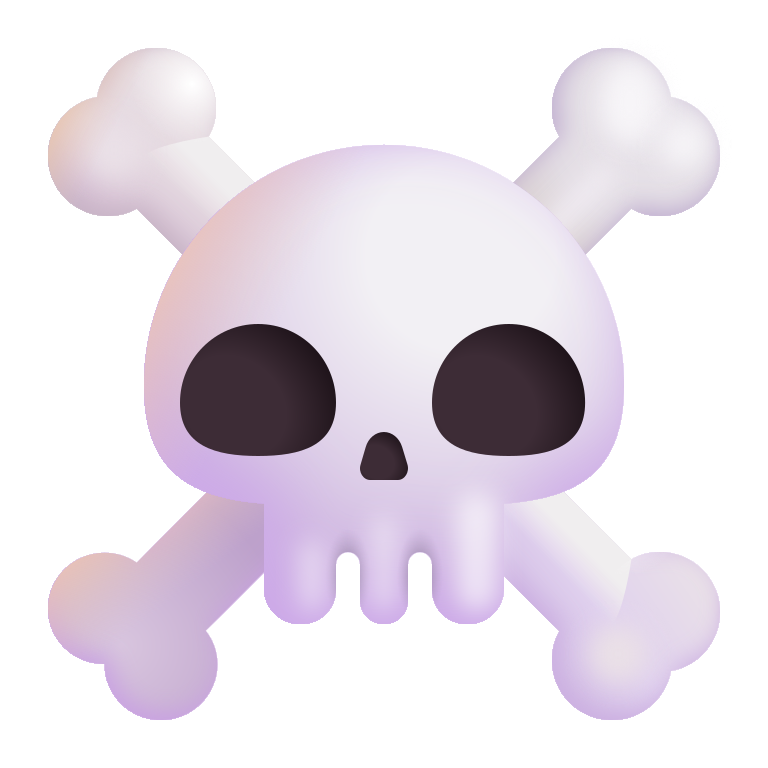
skull and crossbones color